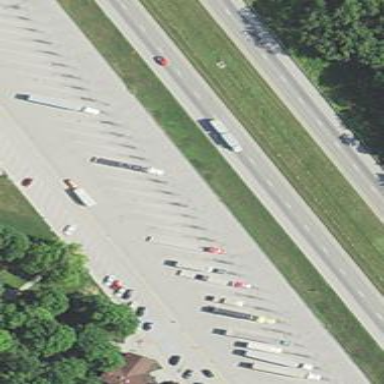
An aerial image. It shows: Rest area along the road.